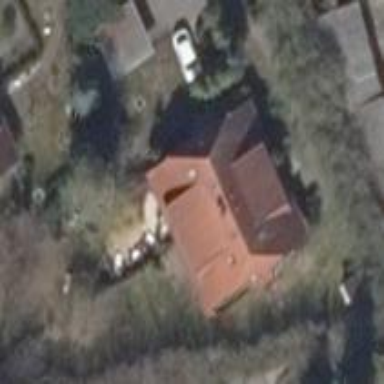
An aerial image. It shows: Building with half-hipped roof.